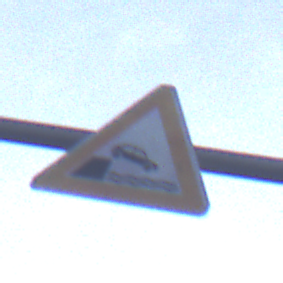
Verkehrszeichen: Ufer
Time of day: SunriseSunset
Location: Outdoor (Suburban)
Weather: PartlyCloudy
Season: NotSpecified
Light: Natural